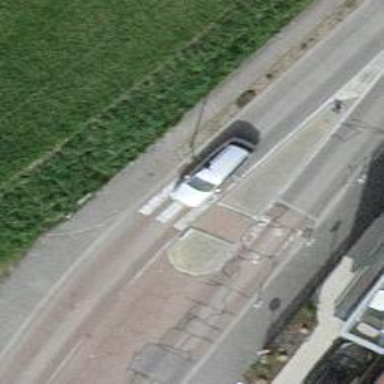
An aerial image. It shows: Uncontrolled zebra crossing with pedestrian island.